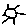
Label: sun